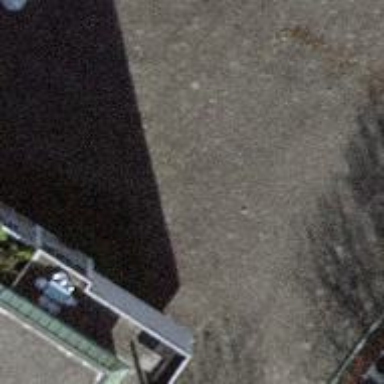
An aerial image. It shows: Restaurant.